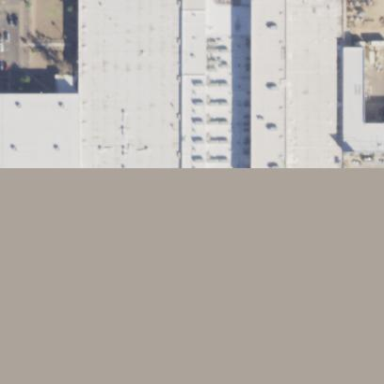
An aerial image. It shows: Commercial building.